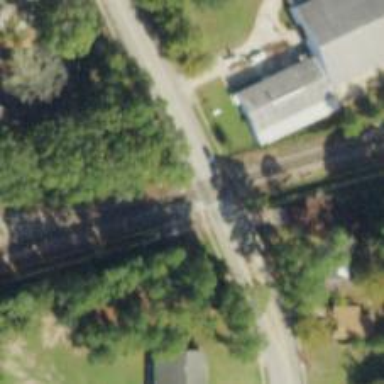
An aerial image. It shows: Railway crossing.